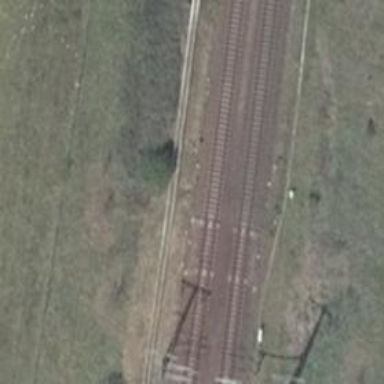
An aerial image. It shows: Railway signal.